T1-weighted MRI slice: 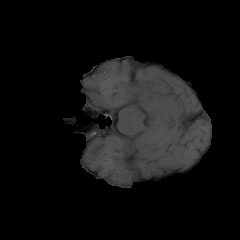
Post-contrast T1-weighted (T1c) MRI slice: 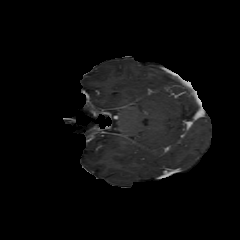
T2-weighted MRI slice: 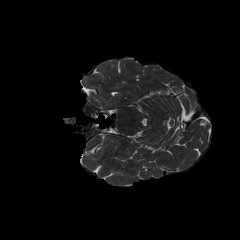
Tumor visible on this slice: no